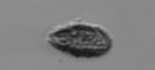
Label: Pseudochattonella_farcimen